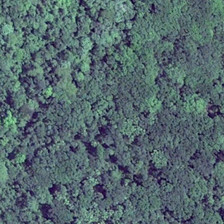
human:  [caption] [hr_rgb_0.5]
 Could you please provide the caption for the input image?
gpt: many trees are planted on the land .

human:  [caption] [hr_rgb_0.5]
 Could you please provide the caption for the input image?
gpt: the forest is very broad and thick .

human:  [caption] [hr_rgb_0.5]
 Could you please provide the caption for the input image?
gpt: many trees are planted on the land .

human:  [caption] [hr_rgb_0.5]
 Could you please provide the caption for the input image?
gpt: the forest is very broad and thick .

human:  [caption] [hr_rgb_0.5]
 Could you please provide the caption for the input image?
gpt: many trees are planted on the land .